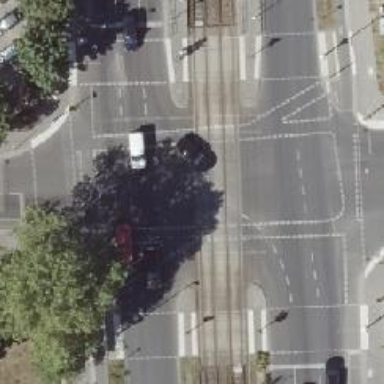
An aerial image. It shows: Tram level crossing on railway.